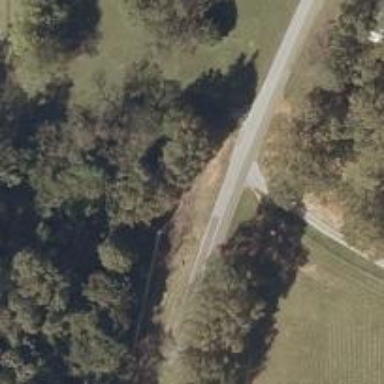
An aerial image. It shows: Unclassified road.